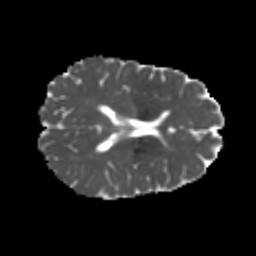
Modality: MD
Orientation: axial
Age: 21
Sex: female
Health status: healthy
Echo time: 0.074 s